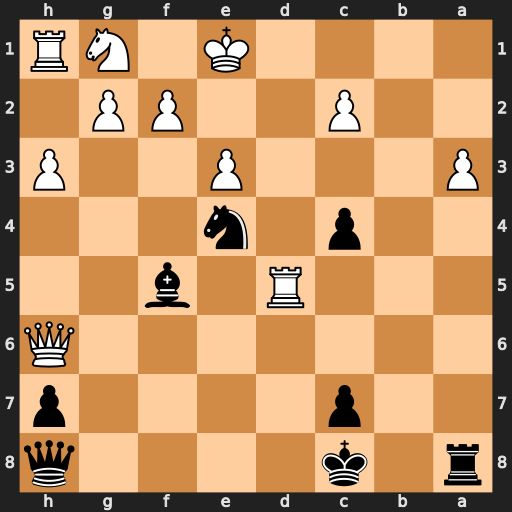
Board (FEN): r1k4q/2p4p/7Q/3R1b2/2p1n3/P3P2P/2P2PP1/4K1NR
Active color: b
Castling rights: K
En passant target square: -
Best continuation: Qc3+ Kf1 Qa1+ Ke2 Nc3+ Kf3 Be4+ Kg3 Bxd5